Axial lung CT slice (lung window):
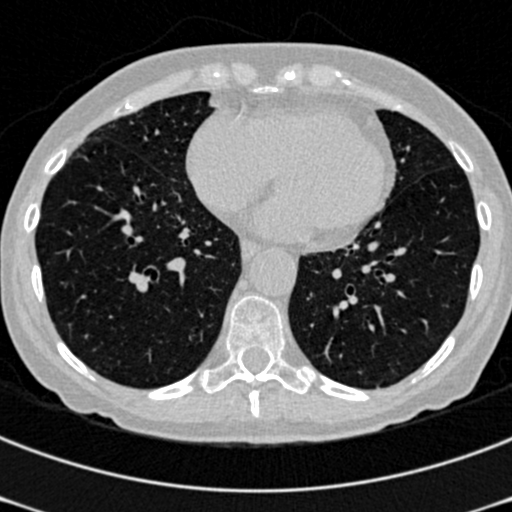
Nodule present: no